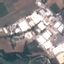
Land use / land cover class: Industrial